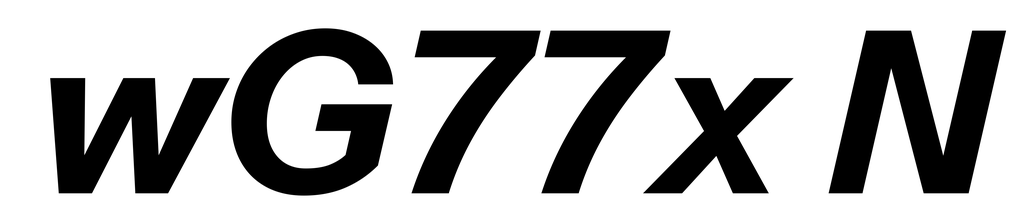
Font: InstrumentSans-Italic_Bold_Italic